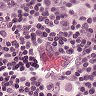
Metastatic tissue present: yes